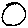
Label: circle